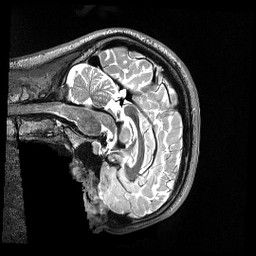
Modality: T2w
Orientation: sagittal
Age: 20
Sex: male
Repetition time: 3.2 s
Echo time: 0.563 s